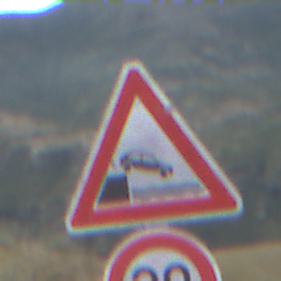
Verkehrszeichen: Ufer
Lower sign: Geschwindigkeit30
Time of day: Midday
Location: Outdoor (Nature)
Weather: PartlyCloudy
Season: NotSpecified
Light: Natural